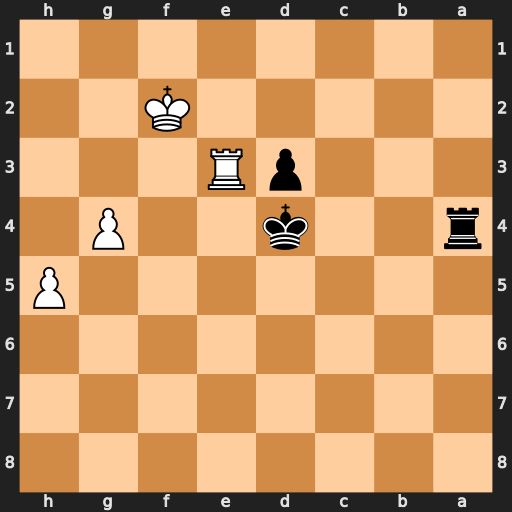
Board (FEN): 8/8/8/7P/r2k2P1/3pR3/5K2/8
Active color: b
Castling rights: -
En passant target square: -
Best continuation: Ra2+ Kf3 d2